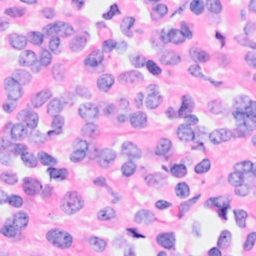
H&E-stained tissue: Breast